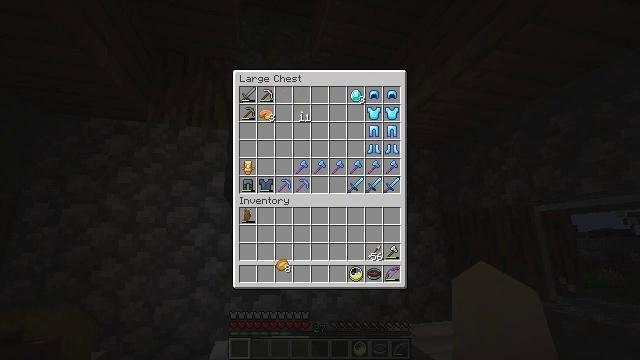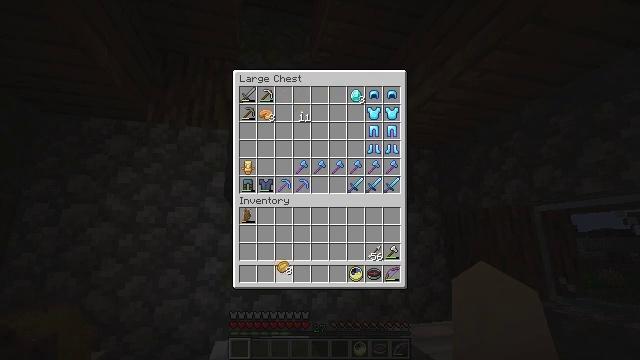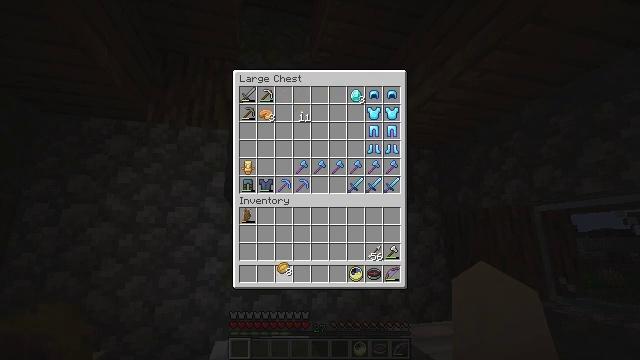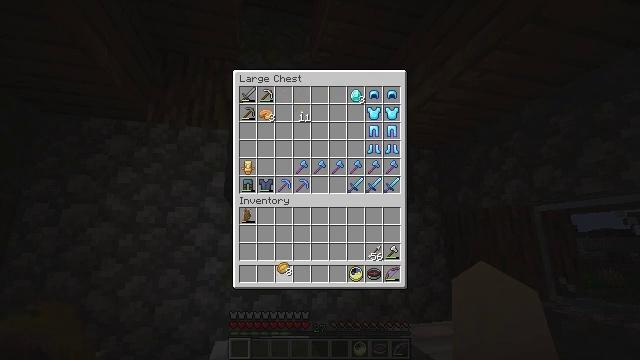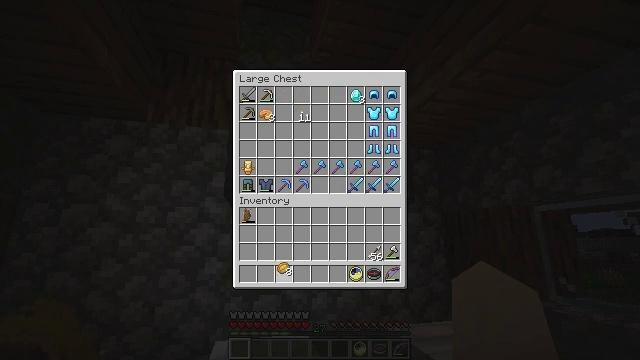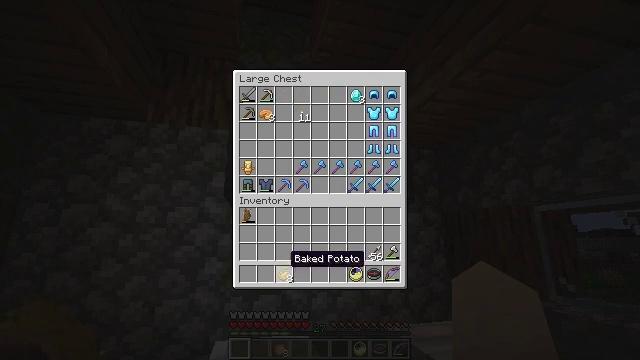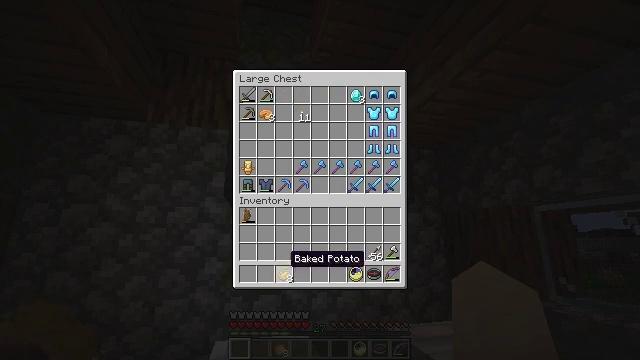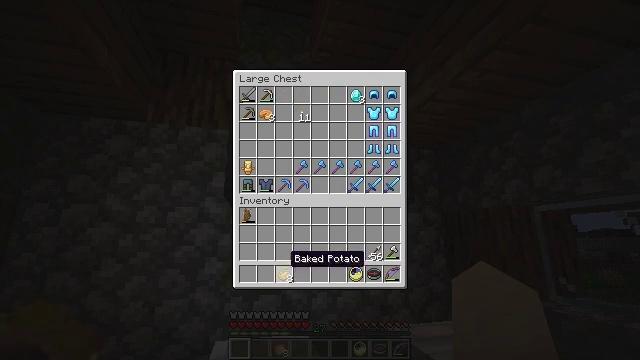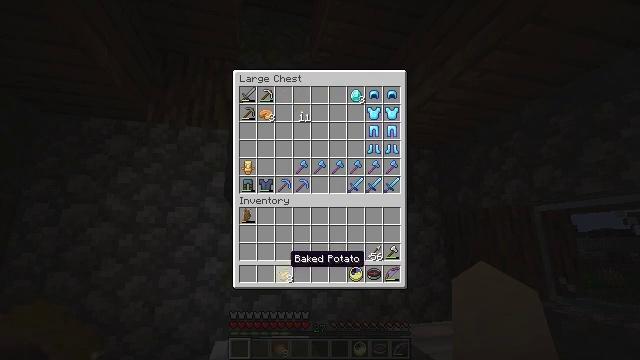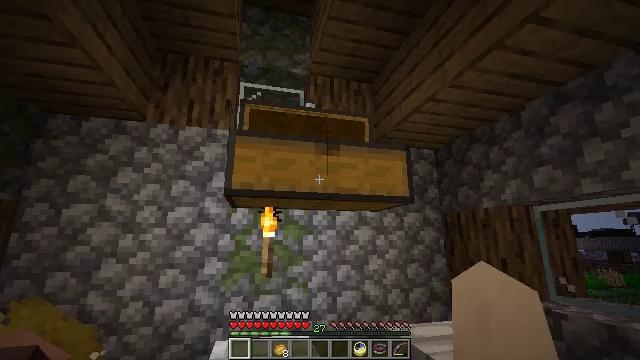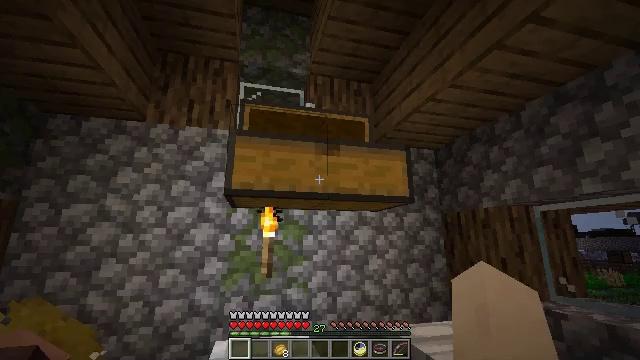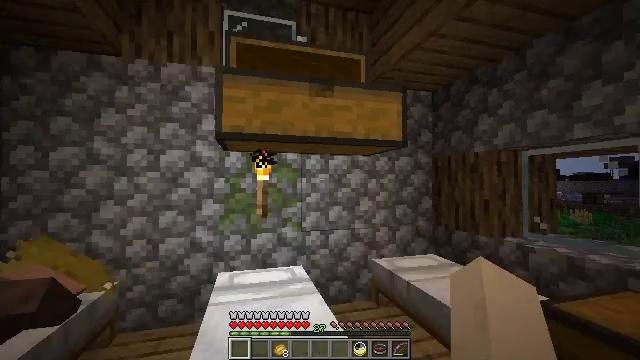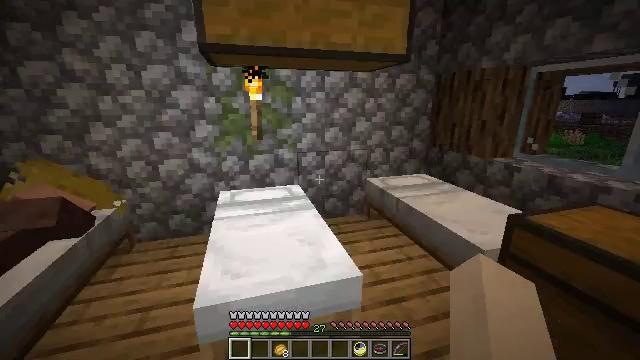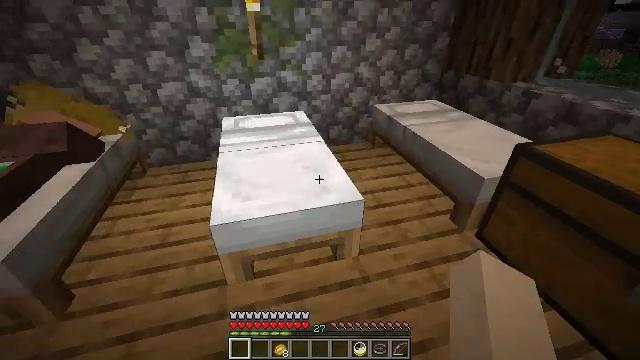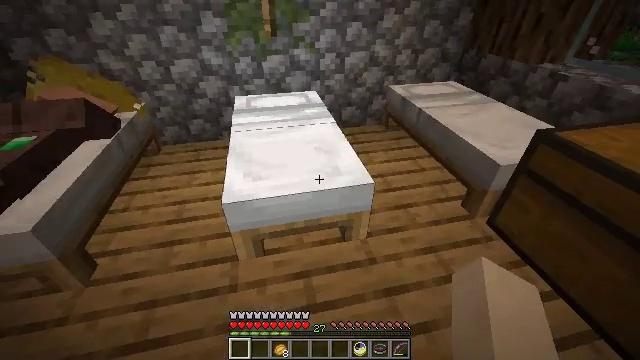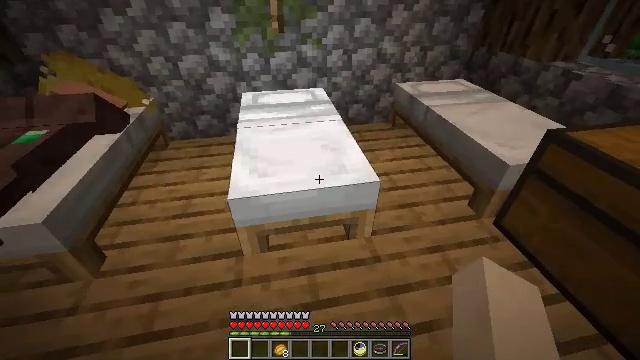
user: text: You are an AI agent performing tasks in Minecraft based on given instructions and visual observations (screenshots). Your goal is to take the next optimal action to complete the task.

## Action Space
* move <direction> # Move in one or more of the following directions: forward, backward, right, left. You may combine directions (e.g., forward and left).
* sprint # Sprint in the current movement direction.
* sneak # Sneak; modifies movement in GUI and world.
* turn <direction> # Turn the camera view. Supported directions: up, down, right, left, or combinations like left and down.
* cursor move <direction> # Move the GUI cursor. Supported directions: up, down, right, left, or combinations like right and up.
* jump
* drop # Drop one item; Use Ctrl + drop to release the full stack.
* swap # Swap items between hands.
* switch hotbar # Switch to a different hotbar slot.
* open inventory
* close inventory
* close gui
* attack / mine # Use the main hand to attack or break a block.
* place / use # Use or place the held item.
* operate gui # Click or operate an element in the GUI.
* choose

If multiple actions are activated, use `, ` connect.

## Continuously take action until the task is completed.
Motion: motion action
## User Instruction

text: Retrieve the white bed for later use.
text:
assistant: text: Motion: no_op
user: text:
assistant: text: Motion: no_op
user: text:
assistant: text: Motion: operate gui
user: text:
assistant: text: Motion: operate gui
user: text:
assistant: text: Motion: no_op
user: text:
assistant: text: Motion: no_op
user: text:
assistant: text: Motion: no_op
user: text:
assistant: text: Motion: no_op
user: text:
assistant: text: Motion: no_op
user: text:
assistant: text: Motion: close gui
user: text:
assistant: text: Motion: turn right and down, open inventory
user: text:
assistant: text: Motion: turn down
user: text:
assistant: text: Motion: turn left and down
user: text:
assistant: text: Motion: turn left and down, use / place
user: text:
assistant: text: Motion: turn left, use / place
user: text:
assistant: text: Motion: use / place
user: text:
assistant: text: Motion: use / place
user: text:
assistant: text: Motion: no_op
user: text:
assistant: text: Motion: turn up
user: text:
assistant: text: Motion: turn right and up
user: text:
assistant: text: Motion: no_op
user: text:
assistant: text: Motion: no_op
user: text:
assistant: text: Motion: no_op
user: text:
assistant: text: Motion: no_op
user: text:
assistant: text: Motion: no_op
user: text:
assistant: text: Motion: no_op
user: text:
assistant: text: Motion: no_op
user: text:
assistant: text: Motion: no_op
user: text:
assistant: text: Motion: no_op
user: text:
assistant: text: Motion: no_op